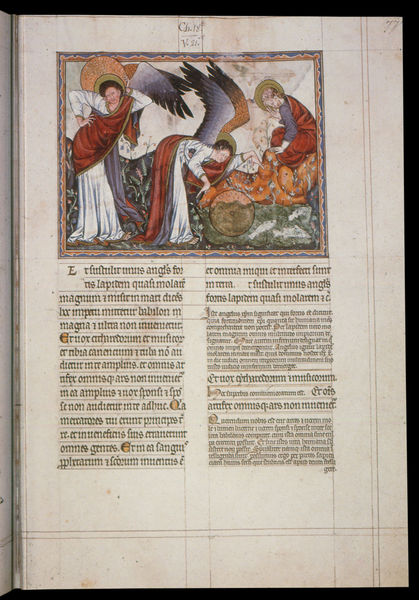
Titel: Douce Apokalypse (Apokalypse in französischer und lateinischer Prosa mit französischen und lateinischen Glossen)
Institution: Oxford, Bodleian Library
Schlagwörter: blau, flügel, mann, meer, wasser, weiß, frauen, grün, see, frau, kleid, kleider, orange, schwarz, rot, malerei, bibel, mensch, neues testament, engel, schrift, fischer, spalten, rad, wagen, buch, druck, seite, kunst, buchdruck, fisch, heiligenschein, altes testament, toga, mittelalter, heiliger, heilig, handschrift, fische, latein, lateinisch, majuskel, kunstwerk, katoliken